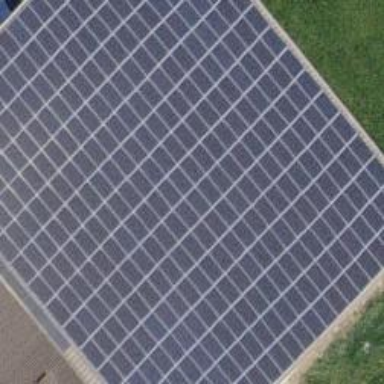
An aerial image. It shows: Solar power generator with photovoltaic panels.